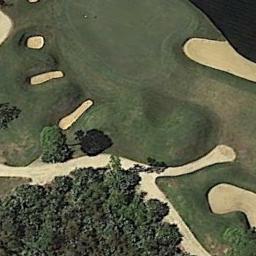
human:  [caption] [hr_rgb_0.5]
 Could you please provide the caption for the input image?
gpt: Many trees are beside the golf course .

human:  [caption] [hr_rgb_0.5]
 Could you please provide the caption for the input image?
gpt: There are three large bunkers and two paths .

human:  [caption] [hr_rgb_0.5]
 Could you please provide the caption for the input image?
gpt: There are several bunkers and lakes and a few paths and many trees on a large green lawn on the golf course .

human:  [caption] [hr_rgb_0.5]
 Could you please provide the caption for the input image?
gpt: The golf course has a fairway and some sandpits .

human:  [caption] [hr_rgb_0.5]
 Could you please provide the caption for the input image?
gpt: There are some bunkers and some trees on the golf course .